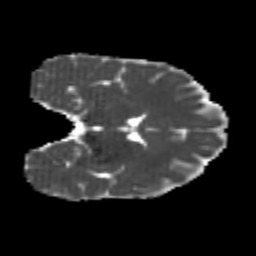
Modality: MD
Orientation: coronal
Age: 26
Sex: female
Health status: healthy
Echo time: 0.074 s